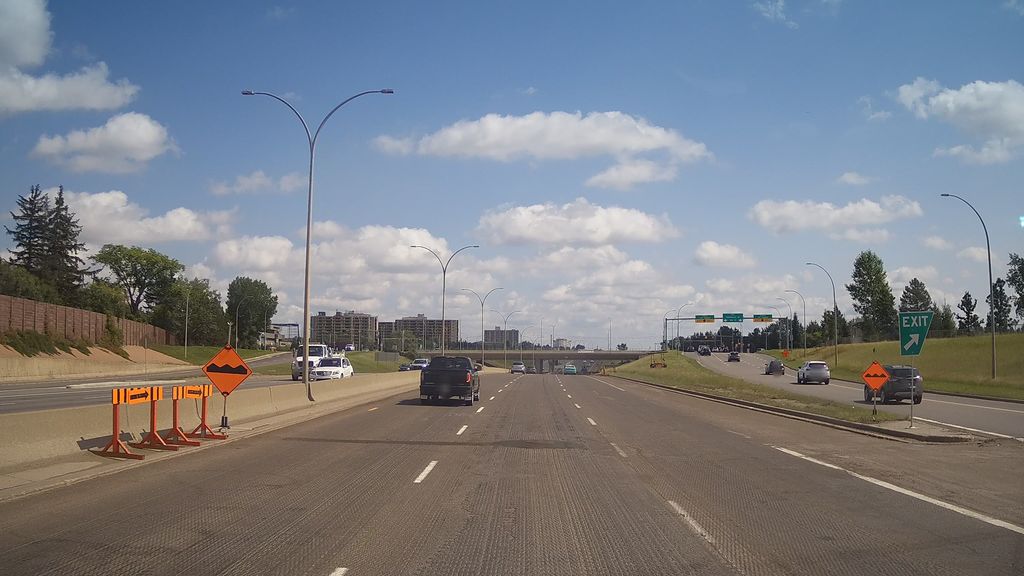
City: edmonton